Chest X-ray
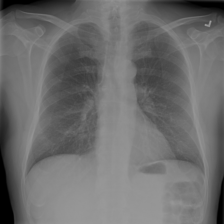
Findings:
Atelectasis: negative
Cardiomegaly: negative
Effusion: negative
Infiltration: negative
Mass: negative
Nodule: negative
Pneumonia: negative
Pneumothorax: negative
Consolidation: negative
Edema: negative
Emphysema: negative
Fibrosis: negative
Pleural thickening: negative
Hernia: negative